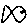
Label: fish